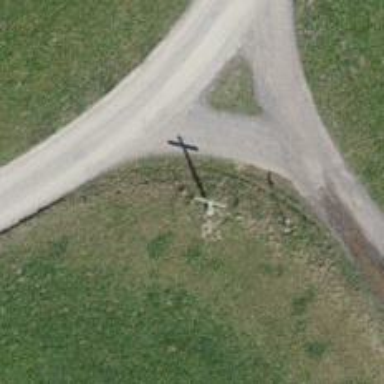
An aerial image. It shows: Wayside cross with historic significance.